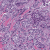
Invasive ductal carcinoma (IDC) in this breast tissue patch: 1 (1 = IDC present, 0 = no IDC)